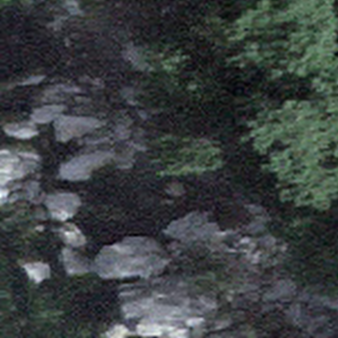
Label: other